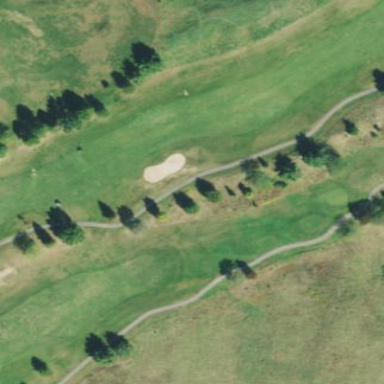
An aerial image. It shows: Grassy area designated as golf fairway.